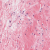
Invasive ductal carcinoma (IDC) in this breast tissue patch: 0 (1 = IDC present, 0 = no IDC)